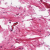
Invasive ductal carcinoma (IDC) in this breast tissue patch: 0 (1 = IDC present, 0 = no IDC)